Question: Given this HTML:
'''
<div id="div1">
<div id="div1a"></div>
<div id="div1b"></div>
<div id="div1c"></div>
<div id="div1d"></div>
</div>
<div id="div2a"></div>
'''
Can I get this structure using CSS display property?

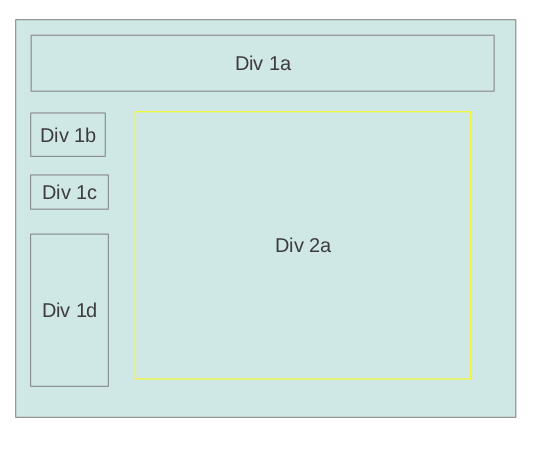
Answer: Sure, it can be done with the following CSS:
'''
/* Height of the top box. Change as needed to suit your layout */
#div1a {
height: 50px;
}
/* 3 left side boxes. Again, alter the height/width as needed. If you change
the width, you'll need to update the margin-left on #div2a as well. */
#div1b, #div1c, #div1d {
width: 100px;
height: 60px;
/* This bit causes them to float to the left in a vertical row of boxes */
float: left;
clear: both;
}
/* Increased height of the last box on the left */
#div1d {
height: 200px;
}
/* Main content box on the right. min-height can be changed as needed.
The margin makes room for the 3 boxes floating down the left side.
You read its properties as margin: top right bottom left; */
#div2a {
min-height: 365px;
margin: 0 20px 0 140px;
}
/* Generic margin/padding for all <div>'s */
div {
margin: 5px;
padding: 5px;
}
/* Remove the generic margin for #div1 */
#div1 {
margin: 0;
}
'''
<URL> in action.